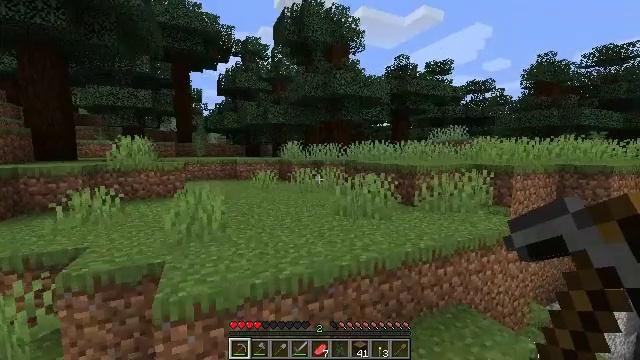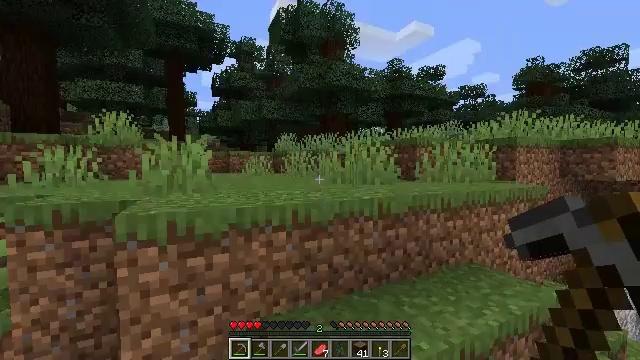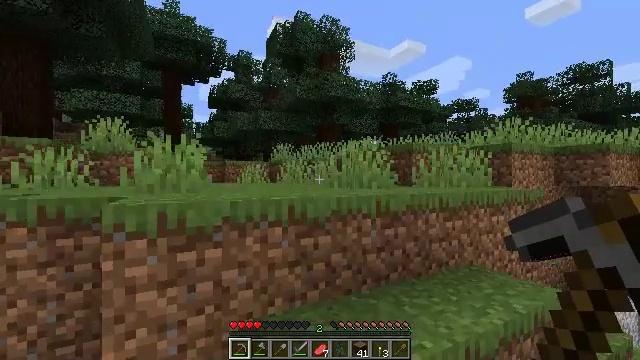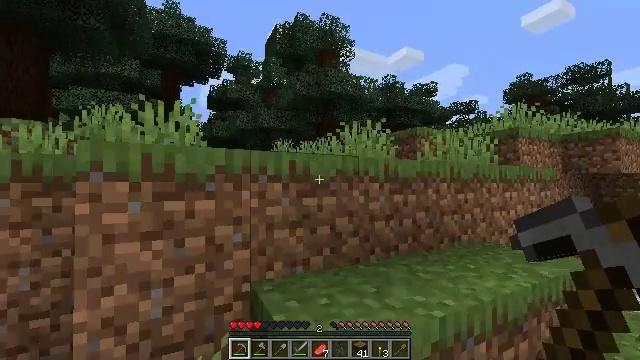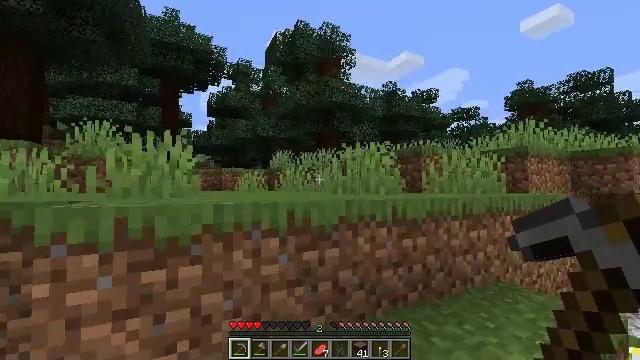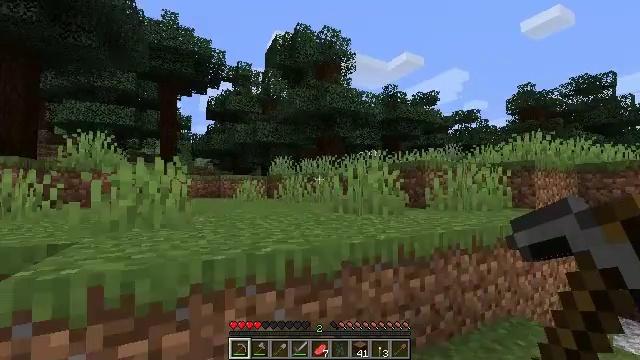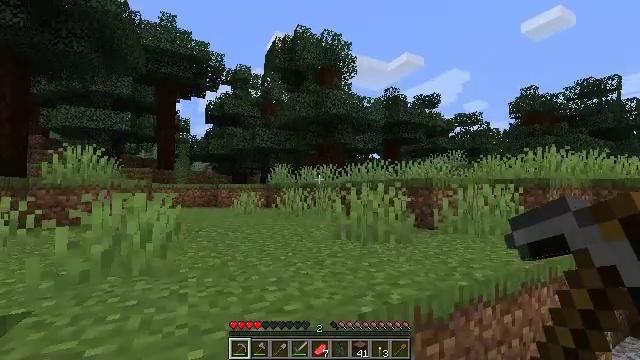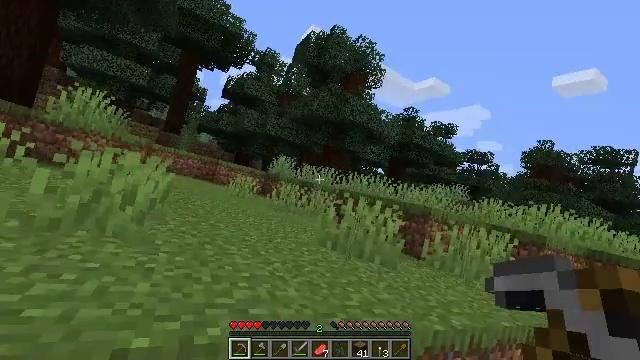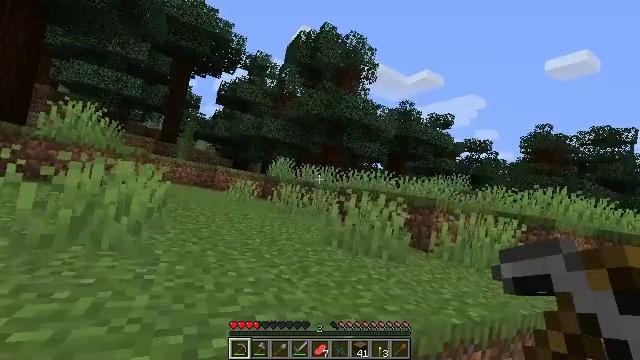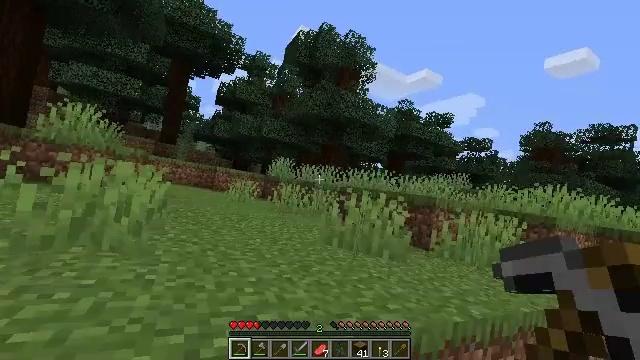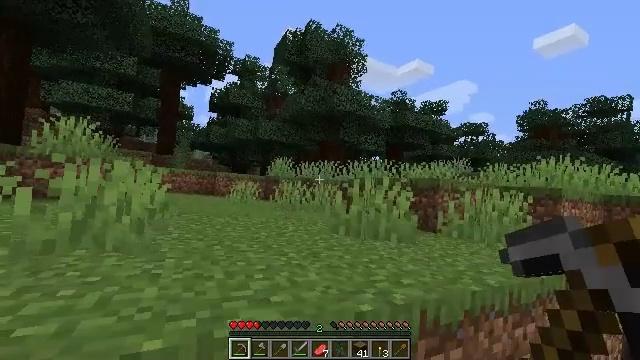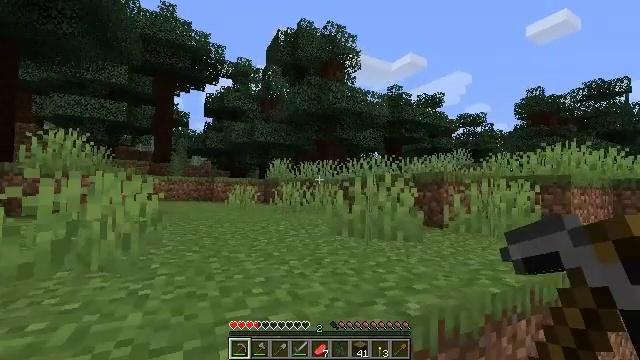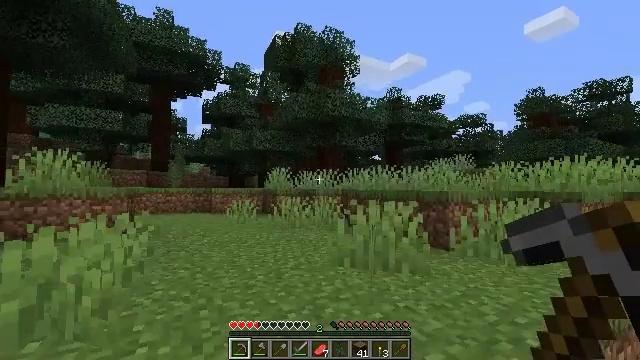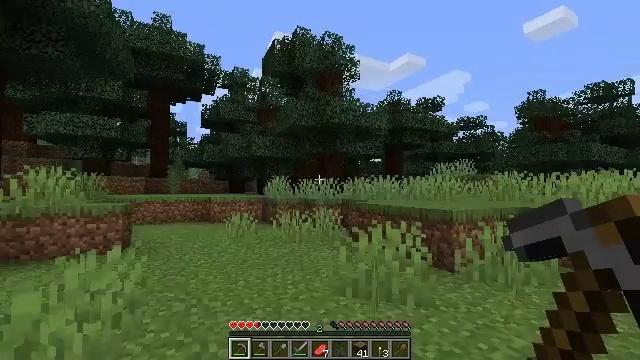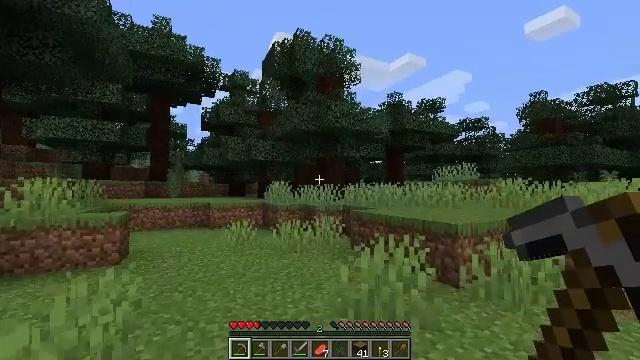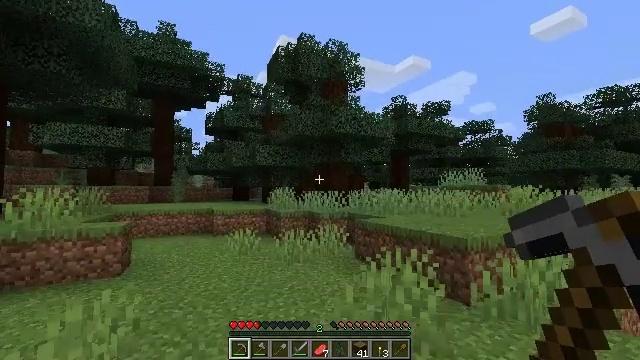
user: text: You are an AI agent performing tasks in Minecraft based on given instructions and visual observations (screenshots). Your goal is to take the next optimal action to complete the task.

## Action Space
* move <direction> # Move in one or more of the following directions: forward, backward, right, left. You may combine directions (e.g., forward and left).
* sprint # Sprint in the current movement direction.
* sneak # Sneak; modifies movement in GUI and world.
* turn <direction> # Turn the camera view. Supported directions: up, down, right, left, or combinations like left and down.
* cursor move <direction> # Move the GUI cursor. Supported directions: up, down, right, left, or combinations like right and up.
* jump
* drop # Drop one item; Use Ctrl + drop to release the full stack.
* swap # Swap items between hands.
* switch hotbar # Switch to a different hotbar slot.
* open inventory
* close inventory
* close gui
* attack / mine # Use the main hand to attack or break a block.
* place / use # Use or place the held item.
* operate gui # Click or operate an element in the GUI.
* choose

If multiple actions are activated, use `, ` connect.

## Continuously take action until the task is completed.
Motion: motion action
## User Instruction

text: Break the large fern to clear the space.
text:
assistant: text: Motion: move forward, turn right and up
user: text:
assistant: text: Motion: move forward, turn up, jump
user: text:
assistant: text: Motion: move forward, turn up, jump
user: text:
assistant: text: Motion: move forward, jump
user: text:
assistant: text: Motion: move forward
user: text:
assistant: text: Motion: move forward
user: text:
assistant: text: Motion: move forward, jump
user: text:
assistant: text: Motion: move forward, jump
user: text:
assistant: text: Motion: move forward, jump
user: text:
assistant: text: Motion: move forward, jump
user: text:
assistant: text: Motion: move forward
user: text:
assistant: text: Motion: move forward, jump
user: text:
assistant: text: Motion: move forward, jump
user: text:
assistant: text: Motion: move forward, jump
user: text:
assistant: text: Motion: move forward
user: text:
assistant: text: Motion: move forward, turn left
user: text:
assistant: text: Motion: move forward, jump
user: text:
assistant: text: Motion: move forward, jump
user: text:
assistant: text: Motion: move forward, jump
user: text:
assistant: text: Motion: move forward
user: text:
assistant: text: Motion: move forward, jump
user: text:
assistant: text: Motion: move forward, jump
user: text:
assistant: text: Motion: move forward, jump
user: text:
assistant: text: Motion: move forward
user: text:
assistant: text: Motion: move forward
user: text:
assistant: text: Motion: move forward
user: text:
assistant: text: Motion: move forward
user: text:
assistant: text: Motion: move forward, turn down
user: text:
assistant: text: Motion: move forward, turn right and down
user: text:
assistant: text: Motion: move forward, turn right and down